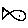
Label: fish